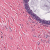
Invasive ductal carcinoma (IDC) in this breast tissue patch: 0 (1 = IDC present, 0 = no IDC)